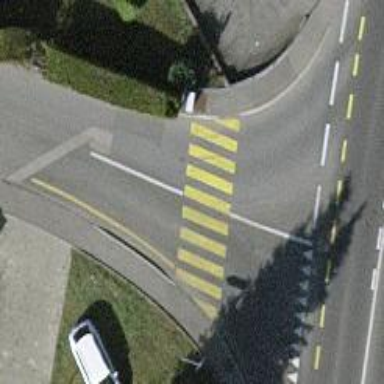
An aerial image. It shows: Marked road crossing.